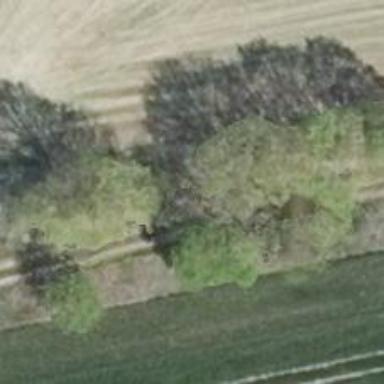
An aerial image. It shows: Deciduous broadleaved tree.